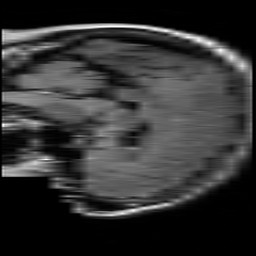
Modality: FLAIR
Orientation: sagittal
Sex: female
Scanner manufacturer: philips
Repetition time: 11 s
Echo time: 0.125 s